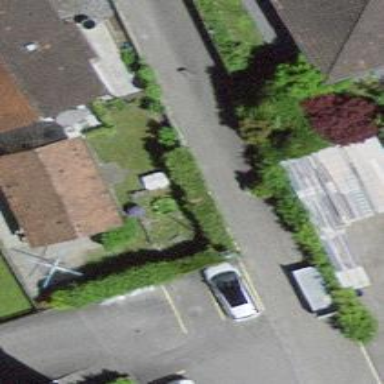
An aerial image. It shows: Bollard.